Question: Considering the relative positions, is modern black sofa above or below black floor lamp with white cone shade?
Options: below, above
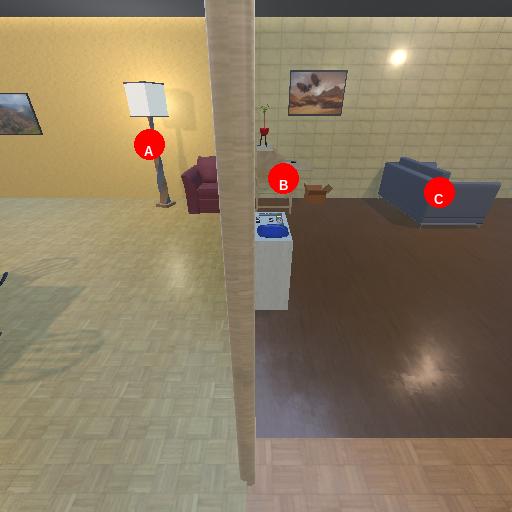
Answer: below